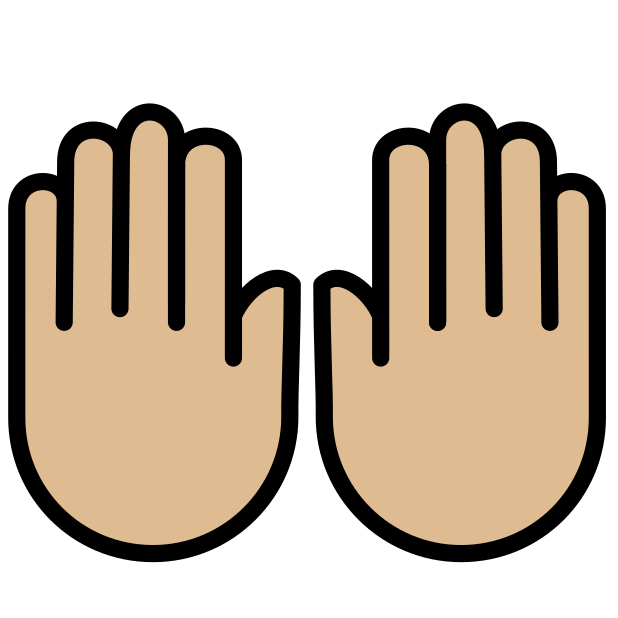
raising hands: medium-light skin tone